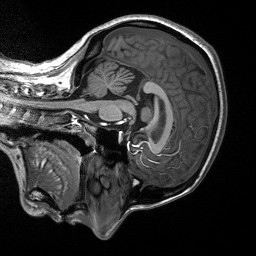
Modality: T1w
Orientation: sagittal
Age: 22
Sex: female
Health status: healthy
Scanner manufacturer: siemens
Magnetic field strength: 3 T
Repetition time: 2.53 s
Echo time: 0.00219 s